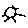
Label: sun